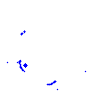
Particle: pion